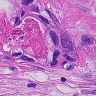
Metastatic tissue present: yes